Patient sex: M
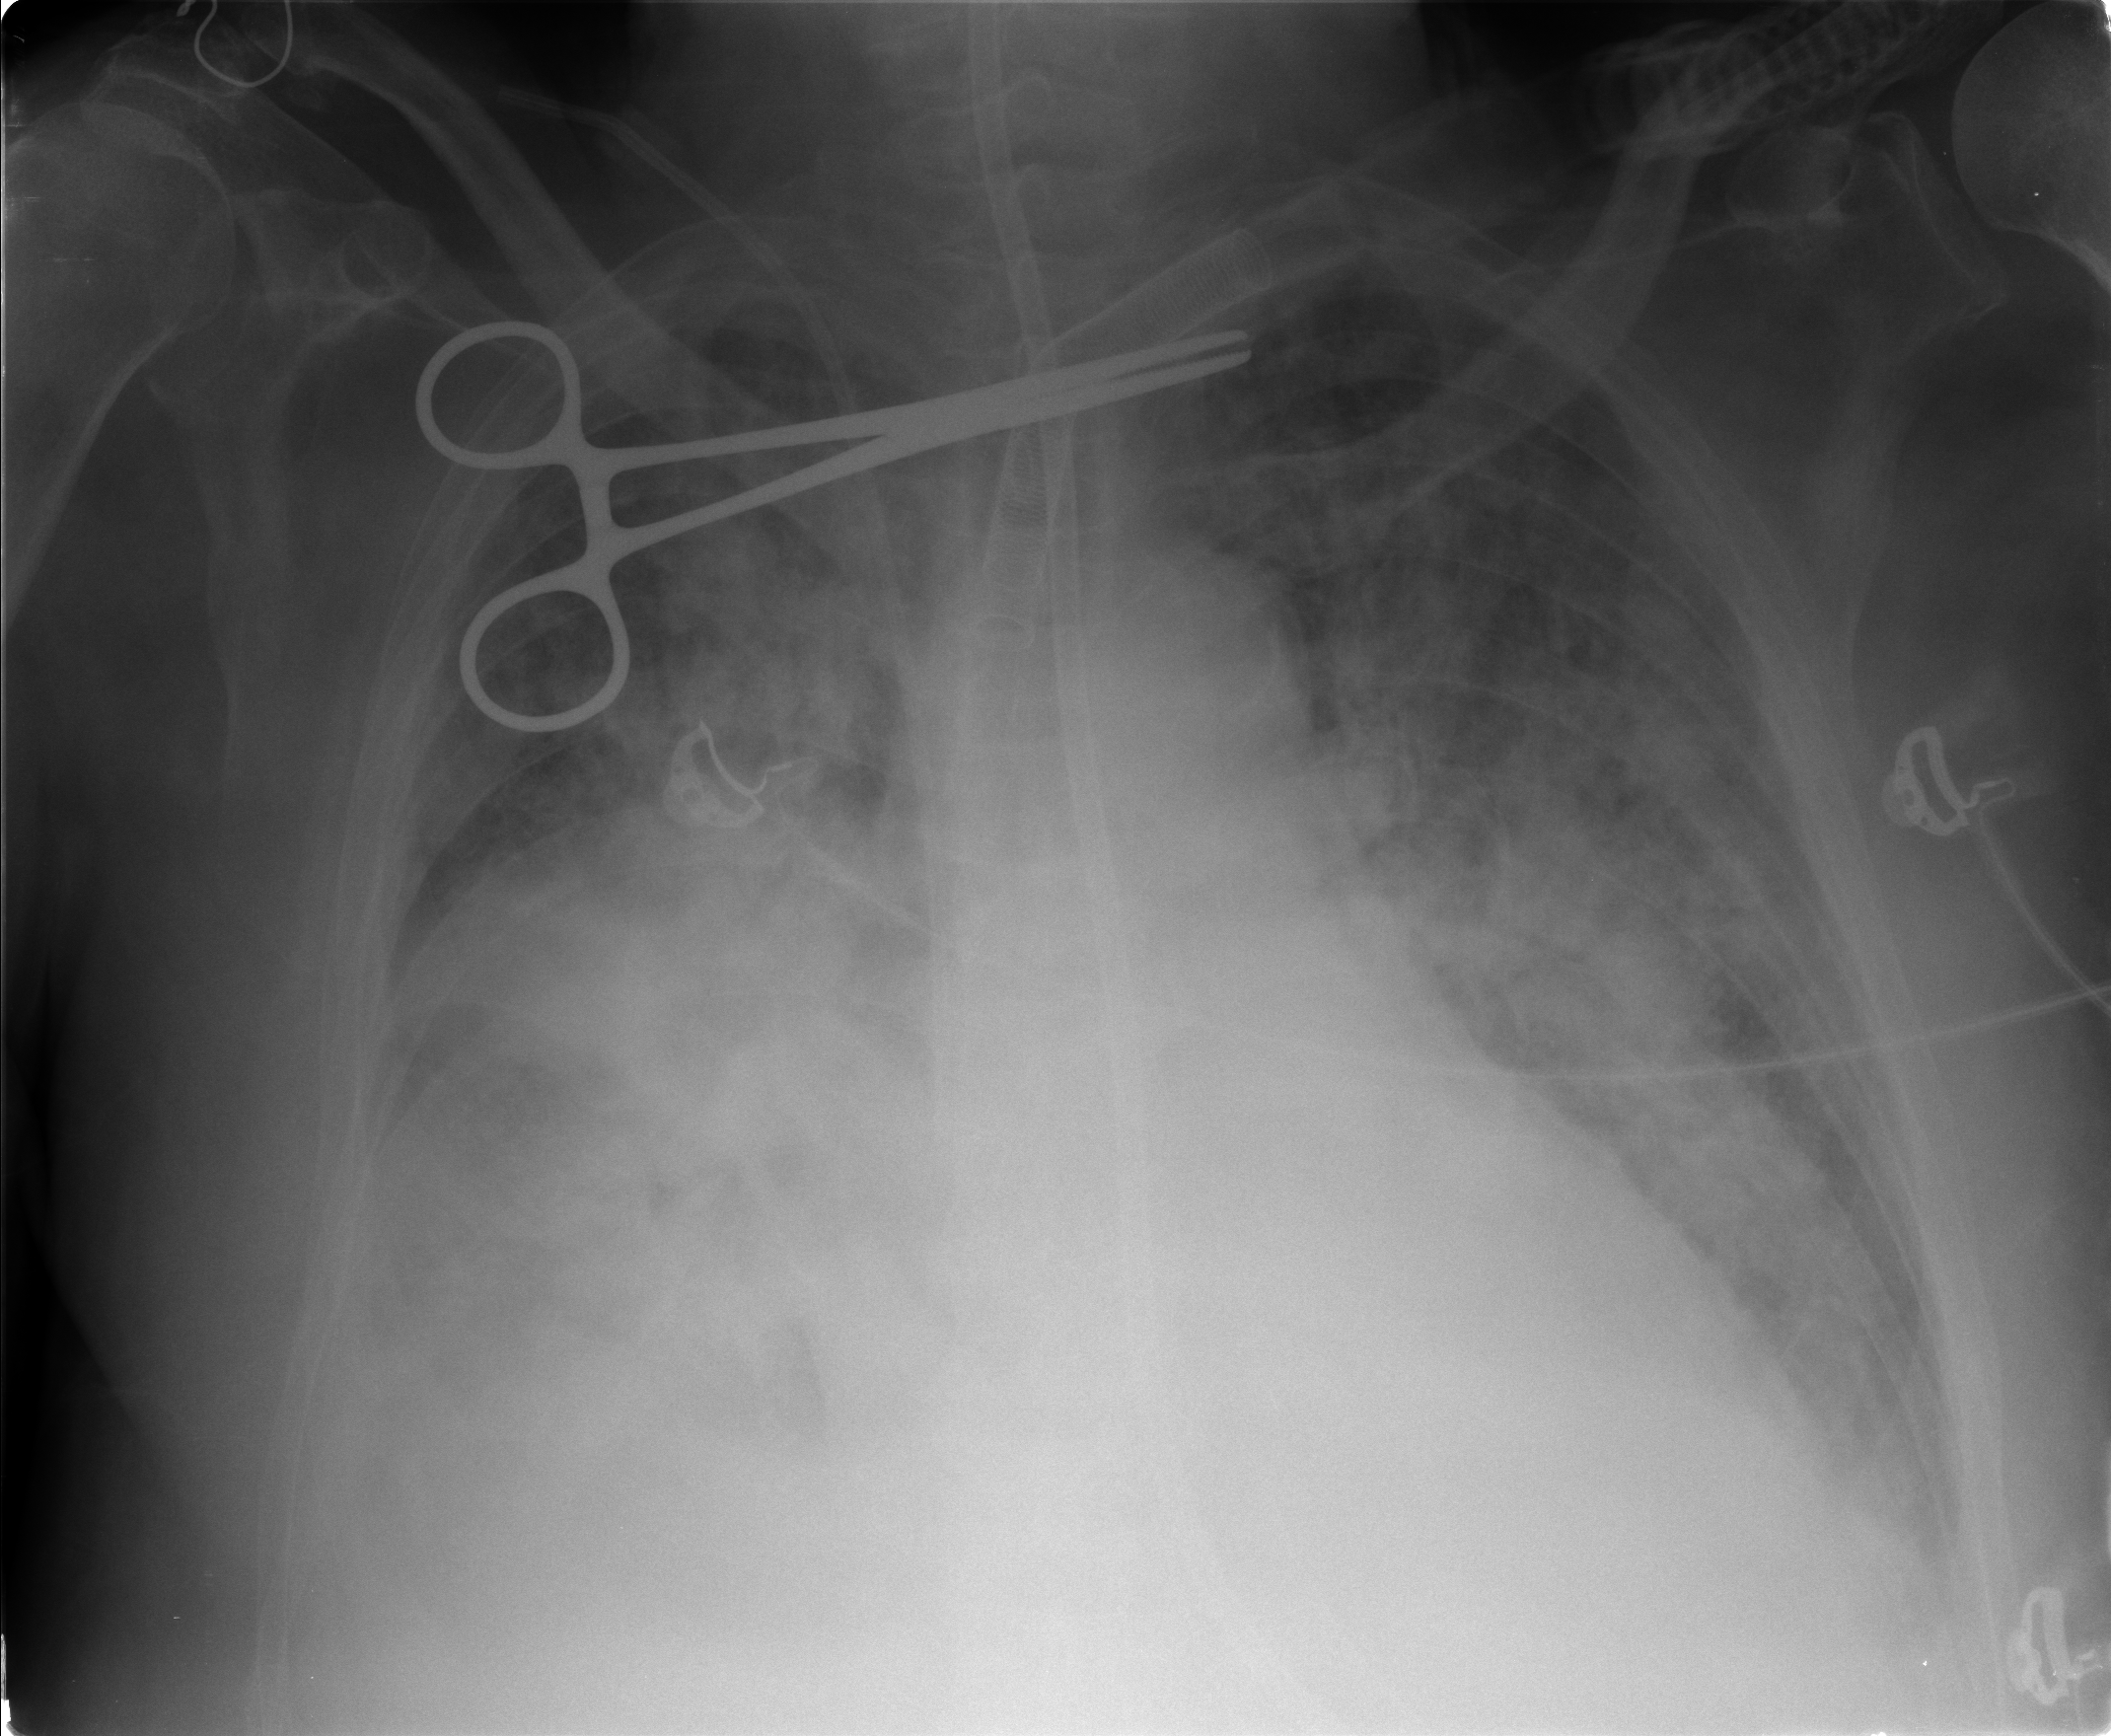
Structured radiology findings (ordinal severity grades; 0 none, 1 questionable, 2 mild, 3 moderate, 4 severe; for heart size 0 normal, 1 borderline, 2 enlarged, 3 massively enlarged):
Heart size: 2
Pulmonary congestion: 3
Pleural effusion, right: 2
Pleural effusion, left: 1
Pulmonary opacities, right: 4
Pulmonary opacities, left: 3
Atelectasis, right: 3
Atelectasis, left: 3